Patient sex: M
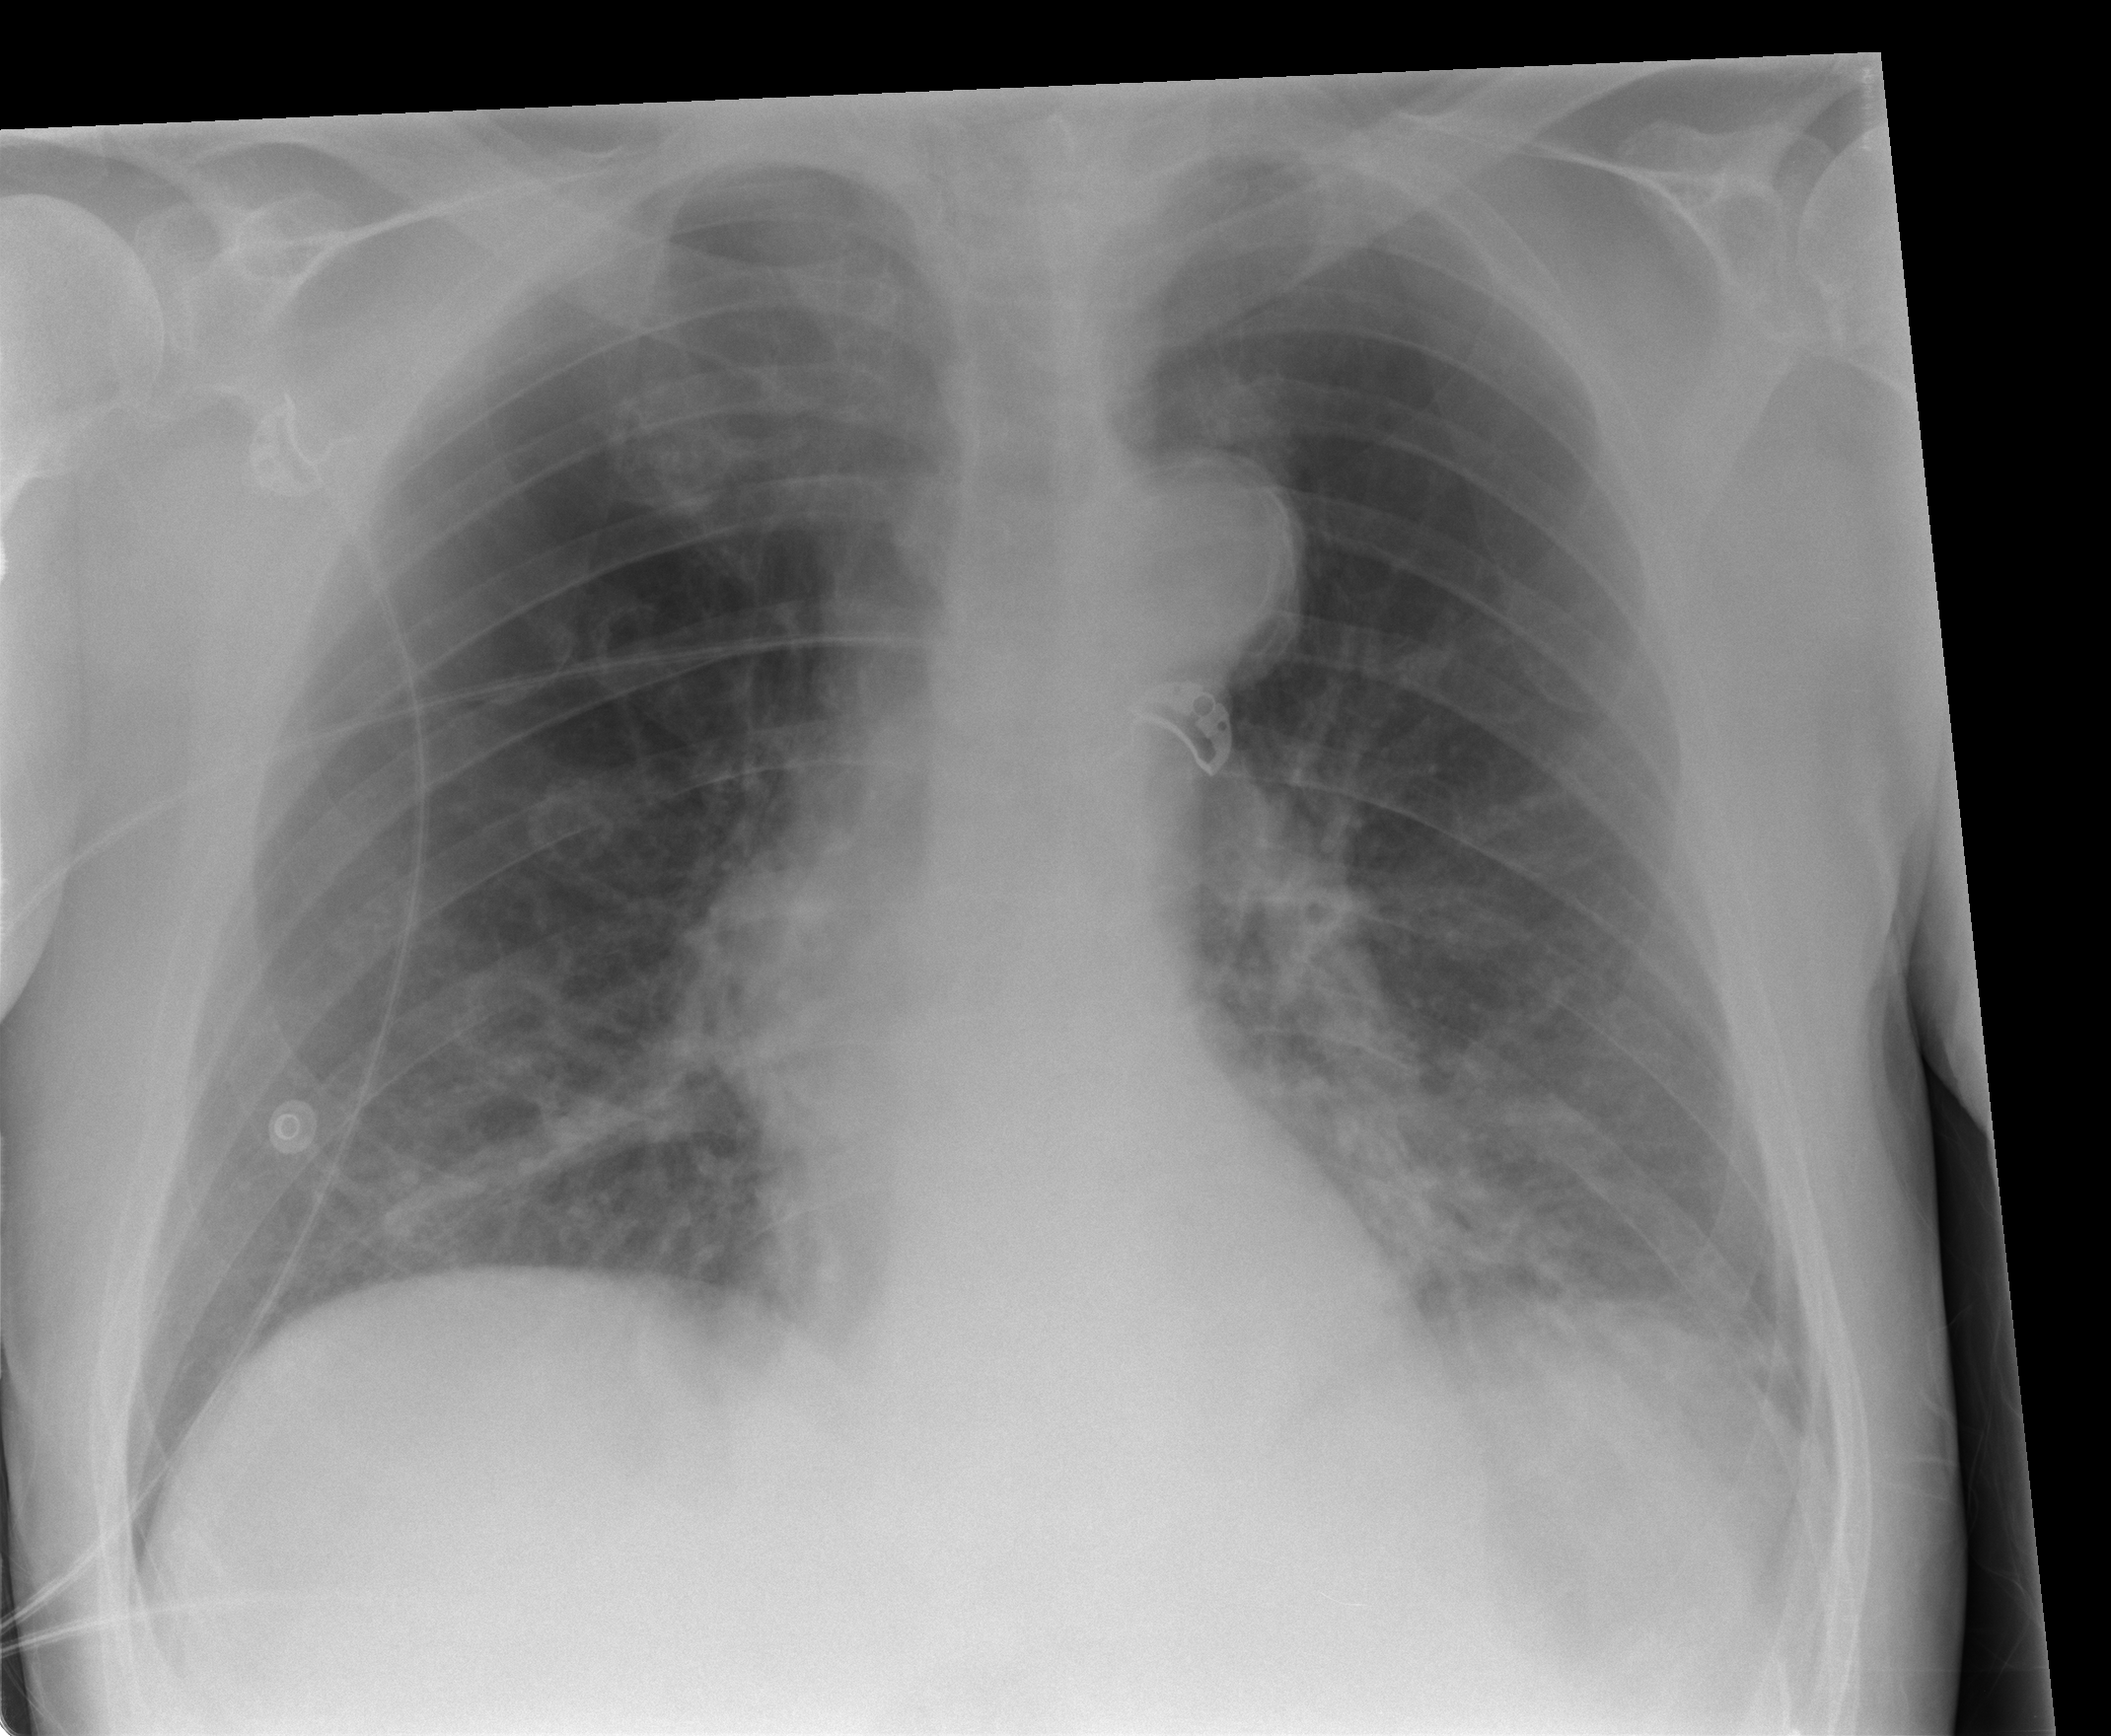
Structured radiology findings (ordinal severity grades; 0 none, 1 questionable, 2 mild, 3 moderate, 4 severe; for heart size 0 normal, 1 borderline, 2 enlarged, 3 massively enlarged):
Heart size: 0
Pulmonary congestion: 0
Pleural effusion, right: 0
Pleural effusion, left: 0
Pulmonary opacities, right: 0
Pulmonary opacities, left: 2
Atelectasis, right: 0
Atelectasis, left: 0